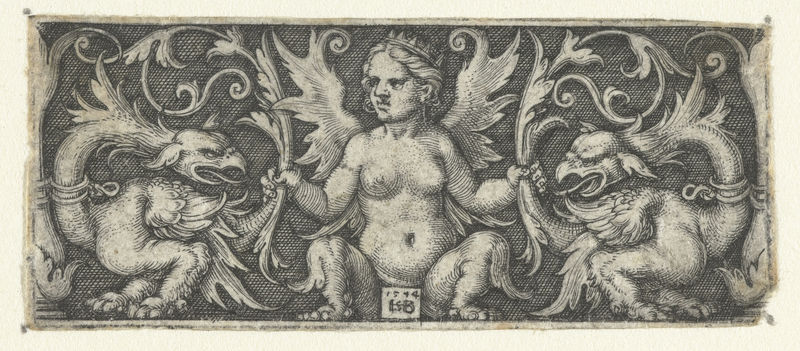
Titel: Fries met vrouwelijke sater tussen twee draakjes
Künstler: Hans Sebald Beham
Standort: Amsterdam
Institution: Rijksmuseum
Schlagwörter: crown, female, angel, greek, roman, stone, birds, sculpture, ancient, cloth, breasts, dragon, body, monster, monsters, demons, griffin, glyph, 1544